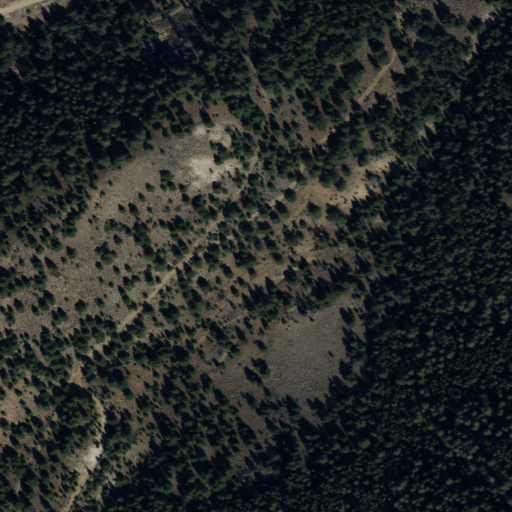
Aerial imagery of valley in Idaho named Horseshoe Gulch containing evergreen forest and shrub